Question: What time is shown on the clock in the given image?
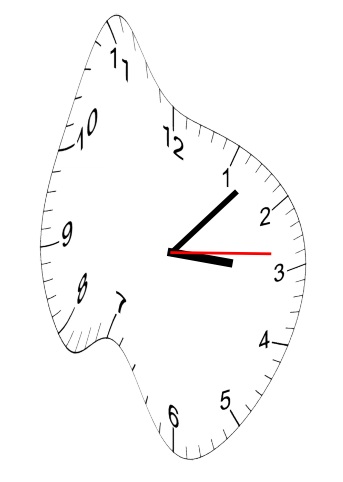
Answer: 03:07:14